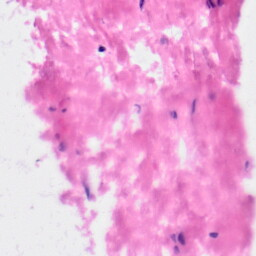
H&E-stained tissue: Kidney